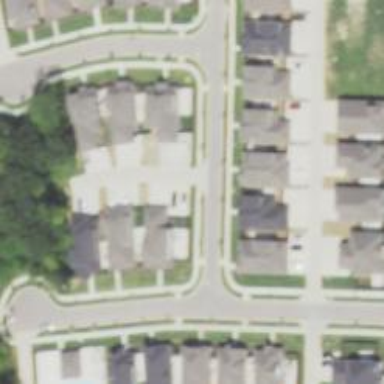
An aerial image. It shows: Alley classified as service road.